The picture encodes a bearing's raw vibration samples as pixel intensities in a 2-D grid. What is the most likely bearing condition (normal, inner_race, outer_race, ball)?
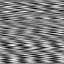
Answer: outer_race